Interaction volume radius: 10 \u00c5
Interaction volume height: 15 \u00c5
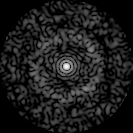
Disorder parameter: 0.8434